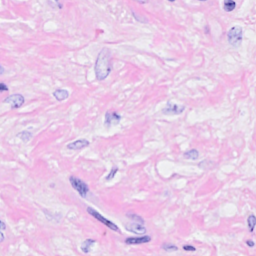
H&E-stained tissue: Breast